Question:
I'm creating my own floating action button. For this I'm using a RippleDrawable (created by me) and a ShadowDrawable (also created by me). The problem I'm facing is that my ShadowDrawbale does not cast perfect shadow for the respective button. The code for my ShadowDrawable is as follows:
'''
public class ShadowDrawable extends Drawable {
private Context context;
private float floatMaximumRadius = 0;
private int intCenterX = 0, intCenterY = 0, intShadowAlpha,intShadowColor;
private Paint paintShadow;
public ShadowDrawable(Context context) {
this.context = context;
paintShadow = new Paint(Paint.ANTI_ALIAS_FLAG);
paintShadow.setStyle(Paint.Style.FILL);
}
@Override
public void draw(Canvas canvas) {
paintShadow.setShadowLayer(dpToPx(4f), dpToPx(1f), dpToPx(3f), intShadowColor);
paintShadow.setAlpha(intShadowAlpha);
paintShadow.setColor(intShadowColor);
canvas.drawCircle(intCenterX, intCenterY, floatMaximumRadius, paintShadow);
}
@Override
public int getOpacity() {
return 0;
}
@Override
protected void onBoundsChange(Rect rectBounds) {
super.onBoundsChange(rectBounds);
intCenterX = rectBounds.centerX();
intCenterY = rectBounds.centerY();
floatMaximumRadius = (Math.min(rectBounds.width(), rectBounds.height()) / 2) - 4;
}
@Override
public void setAlpha(int alpha) {
setShadowAlpha(alpha);
}
@Override
public void setColorFilter(ColorFilter cf) {
}
public void setShadowAlpha(int intShadowAlpha) {
this.intShadowAlpha = intShadowAlpha;
invalidateSelf();
}
public void setShadowColor(int intShadowColor) {
this.intShadowColor = intShadowColor;
invalidateSelf();
}
private int dpToPx(float dp) {
final float scale = context.getResources().getDisplayMetrics().density;
return Math.round(dp * scale);
}
'''
}
Tell me how to make the shadow clear and proper just like the one of floating action button given in support library.
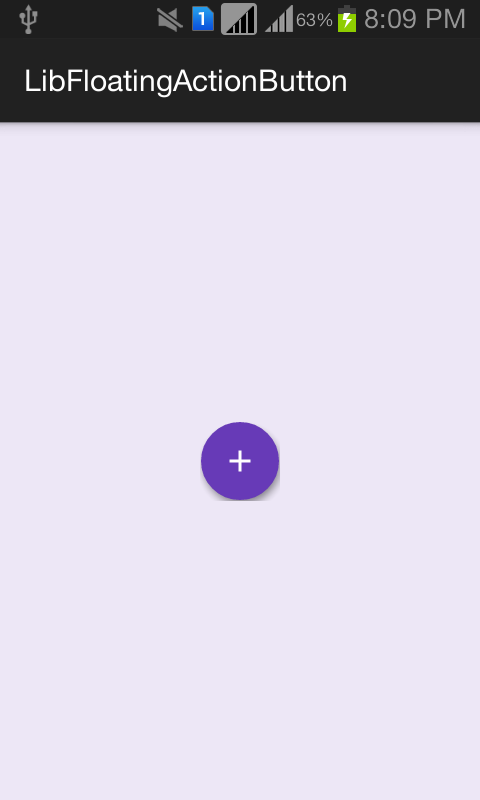
Answer: You can check out this fab library here <URL> at GitHub. The library allows you to set ripple effect colour on the fab.
'''
<com.melnykov.fab.FloatingActionButton
android:id="@+id/fab"
android:layout_width="wrap_content"
android:layout_height="wrap_content"
android:layout_gravity="bottom|right"
android:layout_margin="16dp"
android:src="@drawable/ic_action_content_new"
fab:fab_colorNormal="@color/primary"
fab:fab_colorPressed="@color/primary_pressed"
fab:fab_colorRipple="@color/ripple" />
'''